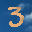
Label: 3